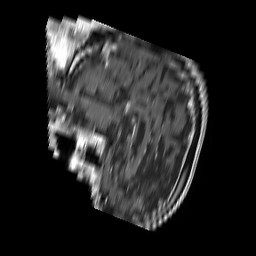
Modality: T1w
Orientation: sagittal
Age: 88
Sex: male
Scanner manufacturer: philips
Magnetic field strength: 1.5 T
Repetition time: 0.6785 s
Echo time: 0.012 s